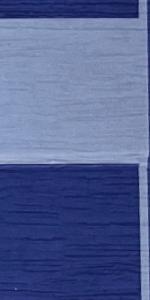
Label: Empty